Field crop: maize
Growth stage: 1
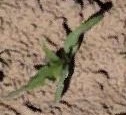
Species: maize